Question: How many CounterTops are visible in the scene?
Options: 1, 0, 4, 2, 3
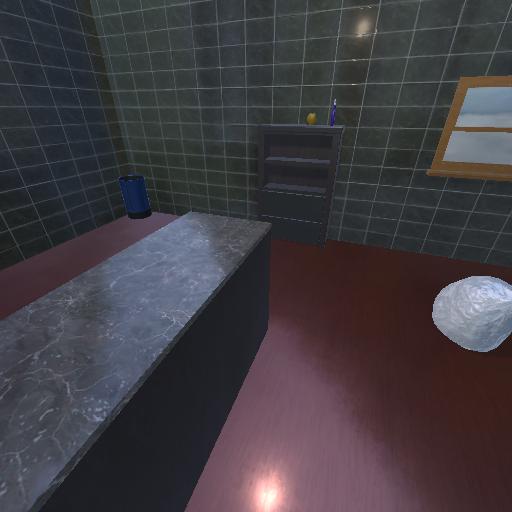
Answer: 1